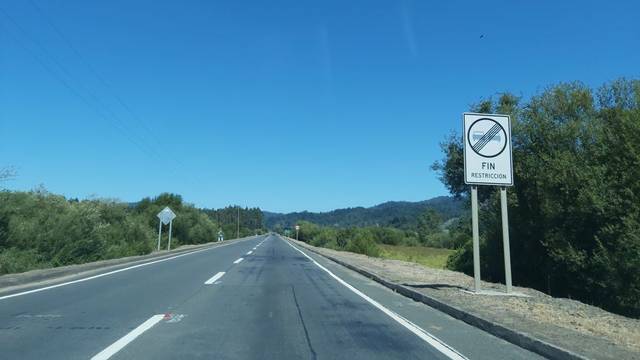
Region: Chile
Coordinates: -36.959, -73.046